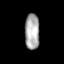
Tissue: lung
Cell type: Epithelial cells
Senescence score: 0.1655
Nuclear area (px): 513
Mean DAPI intensity: 170.199